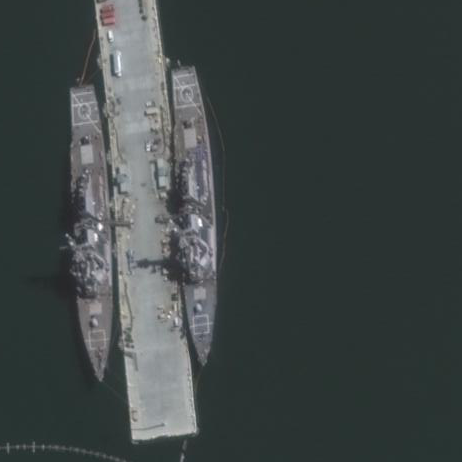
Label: destroyer